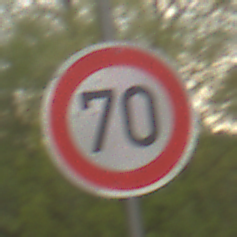
Verkehrszeichen: Geschwindigkeit70
Umgebung: Outdoor, Nature
Tageszeit: MorningAfternoon
Wetter: Overcast
Licht: Natural
Jahreszeit: NotSpecified
Kontrast: LowContrast